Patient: sex M, age 36
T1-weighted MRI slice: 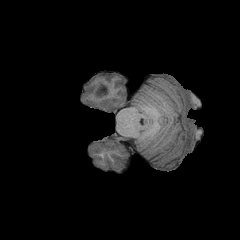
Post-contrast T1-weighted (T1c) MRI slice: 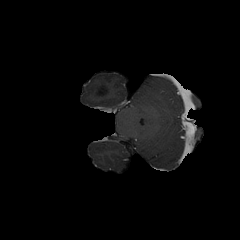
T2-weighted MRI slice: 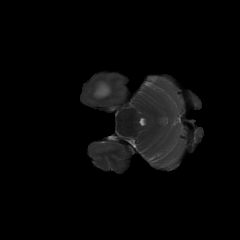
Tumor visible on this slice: yes
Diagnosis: Astrocytoma, IDH-mutant
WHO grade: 3